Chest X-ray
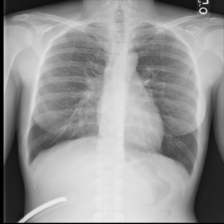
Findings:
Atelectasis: negative
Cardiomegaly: negative
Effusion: negative
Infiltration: negative
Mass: negative
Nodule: negative
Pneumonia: negative
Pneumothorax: negative
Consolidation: negative
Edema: negative
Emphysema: negative
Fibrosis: negative
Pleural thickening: negative
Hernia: negative